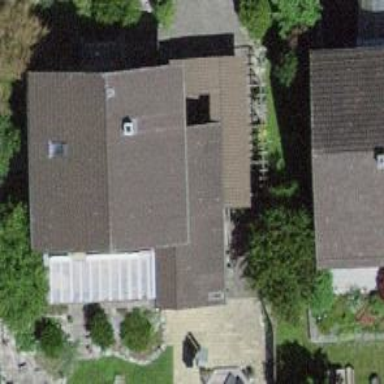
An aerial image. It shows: Detached building with gabled roof.